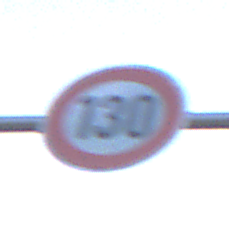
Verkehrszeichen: Geschwindigkeit130
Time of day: Dawn
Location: Outdoor (Nature)
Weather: Clear
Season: NotSpecified
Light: Natural